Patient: sex M, age 60
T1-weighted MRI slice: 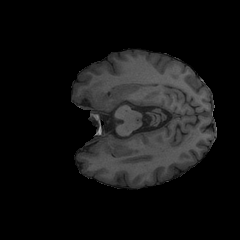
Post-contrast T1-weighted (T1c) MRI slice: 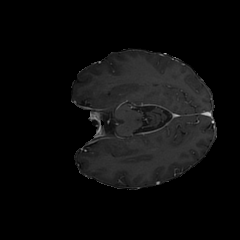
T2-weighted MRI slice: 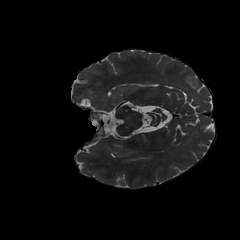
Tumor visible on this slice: no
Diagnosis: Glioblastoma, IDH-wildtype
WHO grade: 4